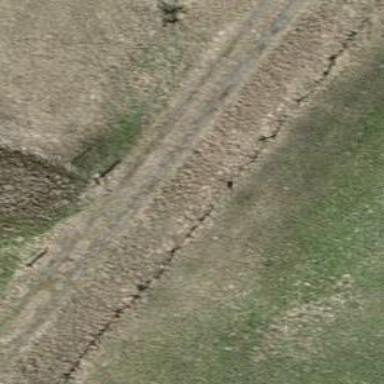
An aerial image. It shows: Compacted grade3 track.